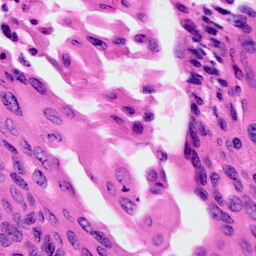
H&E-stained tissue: Cervix